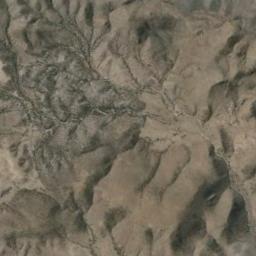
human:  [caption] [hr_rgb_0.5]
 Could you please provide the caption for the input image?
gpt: There is a yellow bare field on this mountain .

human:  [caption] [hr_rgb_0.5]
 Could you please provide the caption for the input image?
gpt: The mountains are winding and undulating .

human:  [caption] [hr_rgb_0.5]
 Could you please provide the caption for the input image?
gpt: The folded mountain consists of some ridges and valleys of different sizes .

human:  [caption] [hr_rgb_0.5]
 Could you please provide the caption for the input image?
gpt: The mountain is full of yellow soil .

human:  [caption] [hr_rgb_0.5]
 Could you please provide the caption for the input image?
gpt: There are some ridges on the brown mountain .